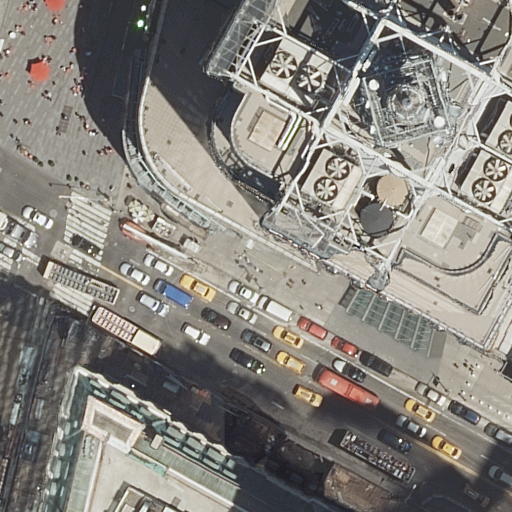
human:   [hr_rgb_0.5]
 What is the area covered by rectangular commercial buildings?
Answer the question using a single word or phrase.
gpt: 2942m2

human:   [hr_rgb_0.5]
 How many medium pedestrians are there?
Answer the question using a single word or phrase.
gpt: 0

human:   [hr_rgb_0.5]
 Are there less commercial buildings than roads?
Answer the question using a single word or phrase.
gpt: yes

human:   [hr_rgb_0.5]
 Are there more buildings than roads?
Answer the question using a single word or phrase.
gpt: no

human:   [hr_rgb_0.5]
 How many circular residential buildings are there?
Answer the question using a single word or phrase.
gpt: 0

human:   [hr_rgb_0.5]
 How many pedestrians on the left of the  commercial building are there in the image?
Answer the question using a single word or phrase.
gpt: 1

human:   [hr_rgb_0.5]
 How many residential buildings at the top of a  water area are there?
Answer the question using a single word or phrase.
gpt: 0

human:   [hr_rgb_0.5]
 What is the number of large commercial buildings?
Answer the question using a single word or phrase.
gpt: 1

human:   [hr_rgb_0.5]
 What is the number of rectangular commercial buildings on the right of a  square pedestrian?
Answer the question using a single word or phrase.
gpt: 0

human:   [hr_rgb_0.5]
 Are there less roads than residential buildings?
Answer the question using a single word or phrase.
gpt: no

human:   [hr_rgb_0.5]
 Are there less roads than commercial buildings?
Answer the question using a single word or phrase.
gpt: no

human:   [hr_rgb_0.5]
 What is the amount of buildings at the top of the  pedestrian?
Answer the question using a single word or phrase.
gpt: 0

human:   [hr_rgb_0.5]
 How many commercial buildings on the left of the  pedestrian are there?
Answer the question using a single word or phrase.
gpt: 0

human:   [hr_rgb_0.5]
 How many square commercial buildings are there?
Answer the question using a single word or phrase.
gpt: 0

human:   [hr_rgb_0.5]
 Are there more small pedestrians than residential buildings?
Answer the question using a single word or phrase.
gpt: no

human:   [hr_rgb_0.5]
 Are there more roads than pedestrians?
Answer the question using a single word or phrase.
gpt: yes

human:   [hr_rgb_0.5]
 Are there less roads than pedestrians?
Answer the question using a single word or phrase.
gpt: no

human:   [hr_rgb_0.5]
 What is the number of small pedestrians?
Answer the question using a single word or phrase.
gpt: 0

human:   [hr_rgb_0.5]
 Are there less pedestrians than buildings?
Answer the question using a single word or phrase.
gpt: yes

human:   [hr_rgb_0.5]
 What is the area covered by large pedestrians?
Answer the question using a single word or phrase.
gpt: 3773m2

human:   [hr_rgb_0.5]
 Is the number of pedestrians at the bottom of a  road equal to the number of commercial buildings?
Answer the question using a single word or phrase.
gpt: no

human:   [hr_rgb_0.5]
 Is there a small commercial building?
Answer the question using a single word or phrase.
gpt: no

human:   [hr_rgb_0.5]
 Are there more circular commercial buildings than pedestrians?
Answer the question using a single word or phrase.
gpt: no

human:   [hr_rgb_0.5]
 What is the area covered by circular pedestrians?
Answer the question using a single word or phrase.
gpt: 0m2

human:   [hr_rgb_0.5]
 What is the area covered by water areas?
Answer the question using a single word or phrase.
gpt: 0m2

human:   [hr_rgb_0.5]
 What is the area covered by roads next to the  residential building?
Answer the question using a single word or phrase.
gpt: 0m2

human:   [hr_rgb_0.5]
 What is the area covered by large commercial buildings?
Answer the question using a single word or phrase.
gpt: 2942m2

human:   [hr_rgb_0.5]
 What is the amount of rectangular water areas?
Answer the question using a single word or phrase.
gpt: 0

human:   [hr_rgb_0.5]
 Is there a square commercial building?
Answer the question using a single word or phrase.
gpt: no

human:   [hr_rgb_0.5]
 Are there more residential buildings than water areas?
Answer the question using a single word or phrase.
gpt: yes

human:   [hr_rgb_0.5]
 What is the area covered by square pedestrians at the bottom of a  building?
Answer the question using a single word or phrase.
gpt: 0m2

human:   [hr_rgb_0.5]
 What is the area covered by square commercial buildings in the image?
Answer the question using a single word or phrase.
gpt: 0m2

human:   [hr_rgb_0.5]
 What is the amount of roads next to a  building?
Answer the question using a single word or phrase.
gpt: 8

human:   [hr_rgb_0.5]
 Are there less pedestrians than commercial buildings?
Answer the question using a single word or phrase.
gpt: no

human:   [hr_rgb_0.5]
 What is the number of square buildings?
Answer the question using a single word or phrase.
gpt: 0

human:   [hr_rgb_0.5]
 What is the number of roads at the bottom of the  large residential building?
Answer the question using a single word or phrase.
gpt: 8